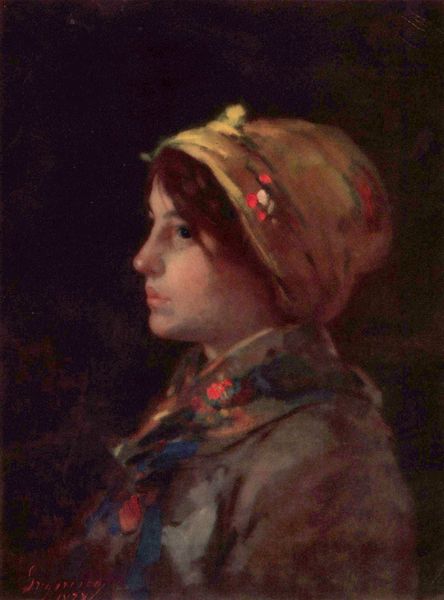
Titel: Kopf einer jungen Bäuerin
Künstler: Nicolae Grigorescu
Standort: Bukarest
Institution: Muzeul de Arta
Schlagwörter: blau, dunkel, gemälde, himmel, kopf, schatten, weiß, aquarell, gelb, grün, impressionismus, mädchen, ocker, blume, blumen, braun, bunt, degas, frankreich, frau, grau, haar, hell, hintergrund, hut, licht, mund, nase, orange, profil, renoir, schwarz, blick, blüte, blüten, dame, rot, schal, tuch, beige, haube, malerei, muster, ornament, jacke, jung, mütze, arm, augen, gesicht, kragen, bildnis, portrait, porträt, signatur, öl, auge, haare, mantel, realismus, stickerei, kind, klassizismus, brünett, kinn, kontrast, lippen, rosa, rouge, schulter, schultern, schön, wangen, düster, blümchen, sigantur, dega, kopftuch, impressionistisch, monet, ernst, finster, halstuch, floral, manet, wange, still, lichtreflexe, unscharf, rothaarig, acryl, bekleidung, pupille, strähne, rote haare, verschwommen, bleich, rötlich, lichtreflex, haarsträhne, nasenspitze, mächen, jugendlich, leise, mischtöne, rost, schaal, profilporträt, dunkle augen, btauen, frottie, 19. jahrhundert, schalt